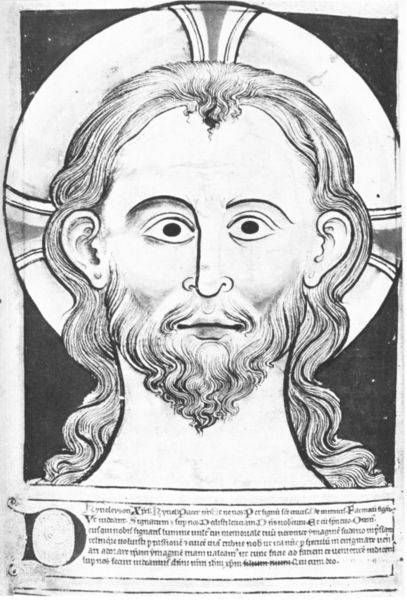
Titel: Westminster Psalter
Standort: Herstellungsort: Westminster (EU - GB); Herstellungsort: St. Albans (EU - GB)
Institution: London, British Library
Schlagwörter: dunkel, kopf, schwarz, weiss, zeichnung, blick, bart, augen, bibel, gesicht, portrait, haare, frontal, ohren, schrift, buch, kreuz, schwarzweiss, stich, text, initiale, buchseite, heiligenschein, nimbus, christus, jesus, heiliger, buchmalerei